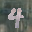
Label: 4